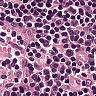
Metastatic tissue present: no